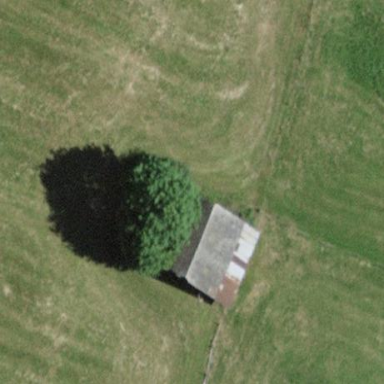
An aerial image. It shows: Barn.